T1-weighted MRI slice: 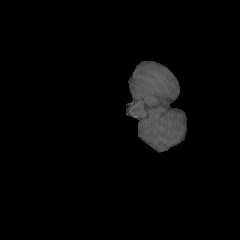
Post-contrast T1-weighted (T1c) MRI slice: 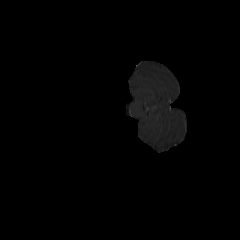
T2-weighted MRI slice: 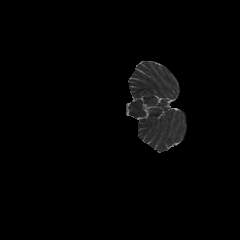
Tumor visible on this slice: no